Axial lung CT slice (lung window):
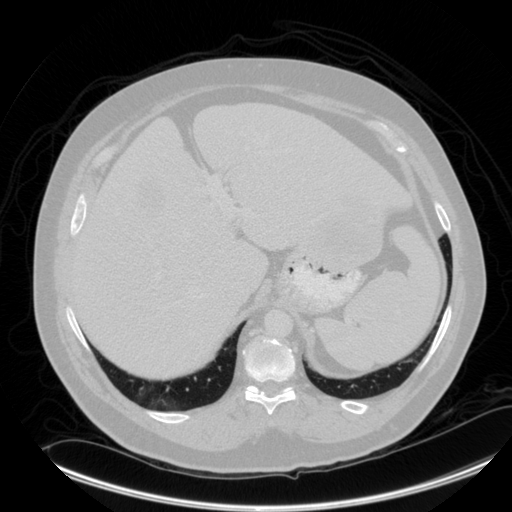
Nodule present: no